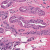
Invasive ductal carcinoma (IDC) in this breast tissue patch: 0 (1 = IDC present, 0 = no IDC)